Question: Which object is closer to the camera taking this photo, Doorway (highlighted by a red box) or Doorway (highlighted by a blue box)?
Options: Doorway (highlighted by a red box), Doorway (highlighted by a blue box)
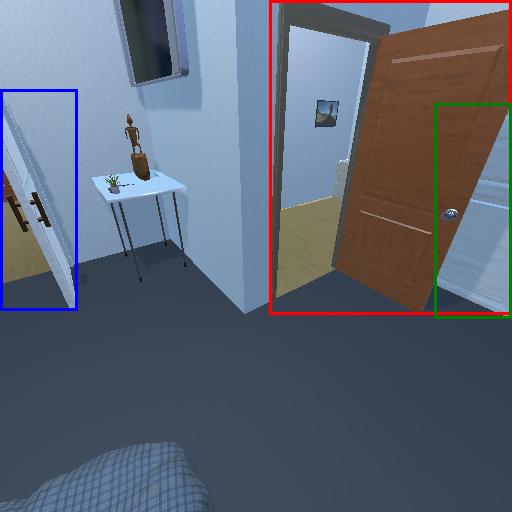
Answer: Doorway (highlighted by a red box)